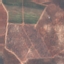
Land use / land cover class: PermanentCrop